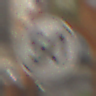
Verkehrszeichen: EndeGeschwindigkeit50
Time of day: MorningAfternoon
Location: Outdoor (Urban)
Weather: PartlyCloudy
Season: NotSpecified
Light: Natural